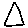
Label: triangle